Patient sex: M
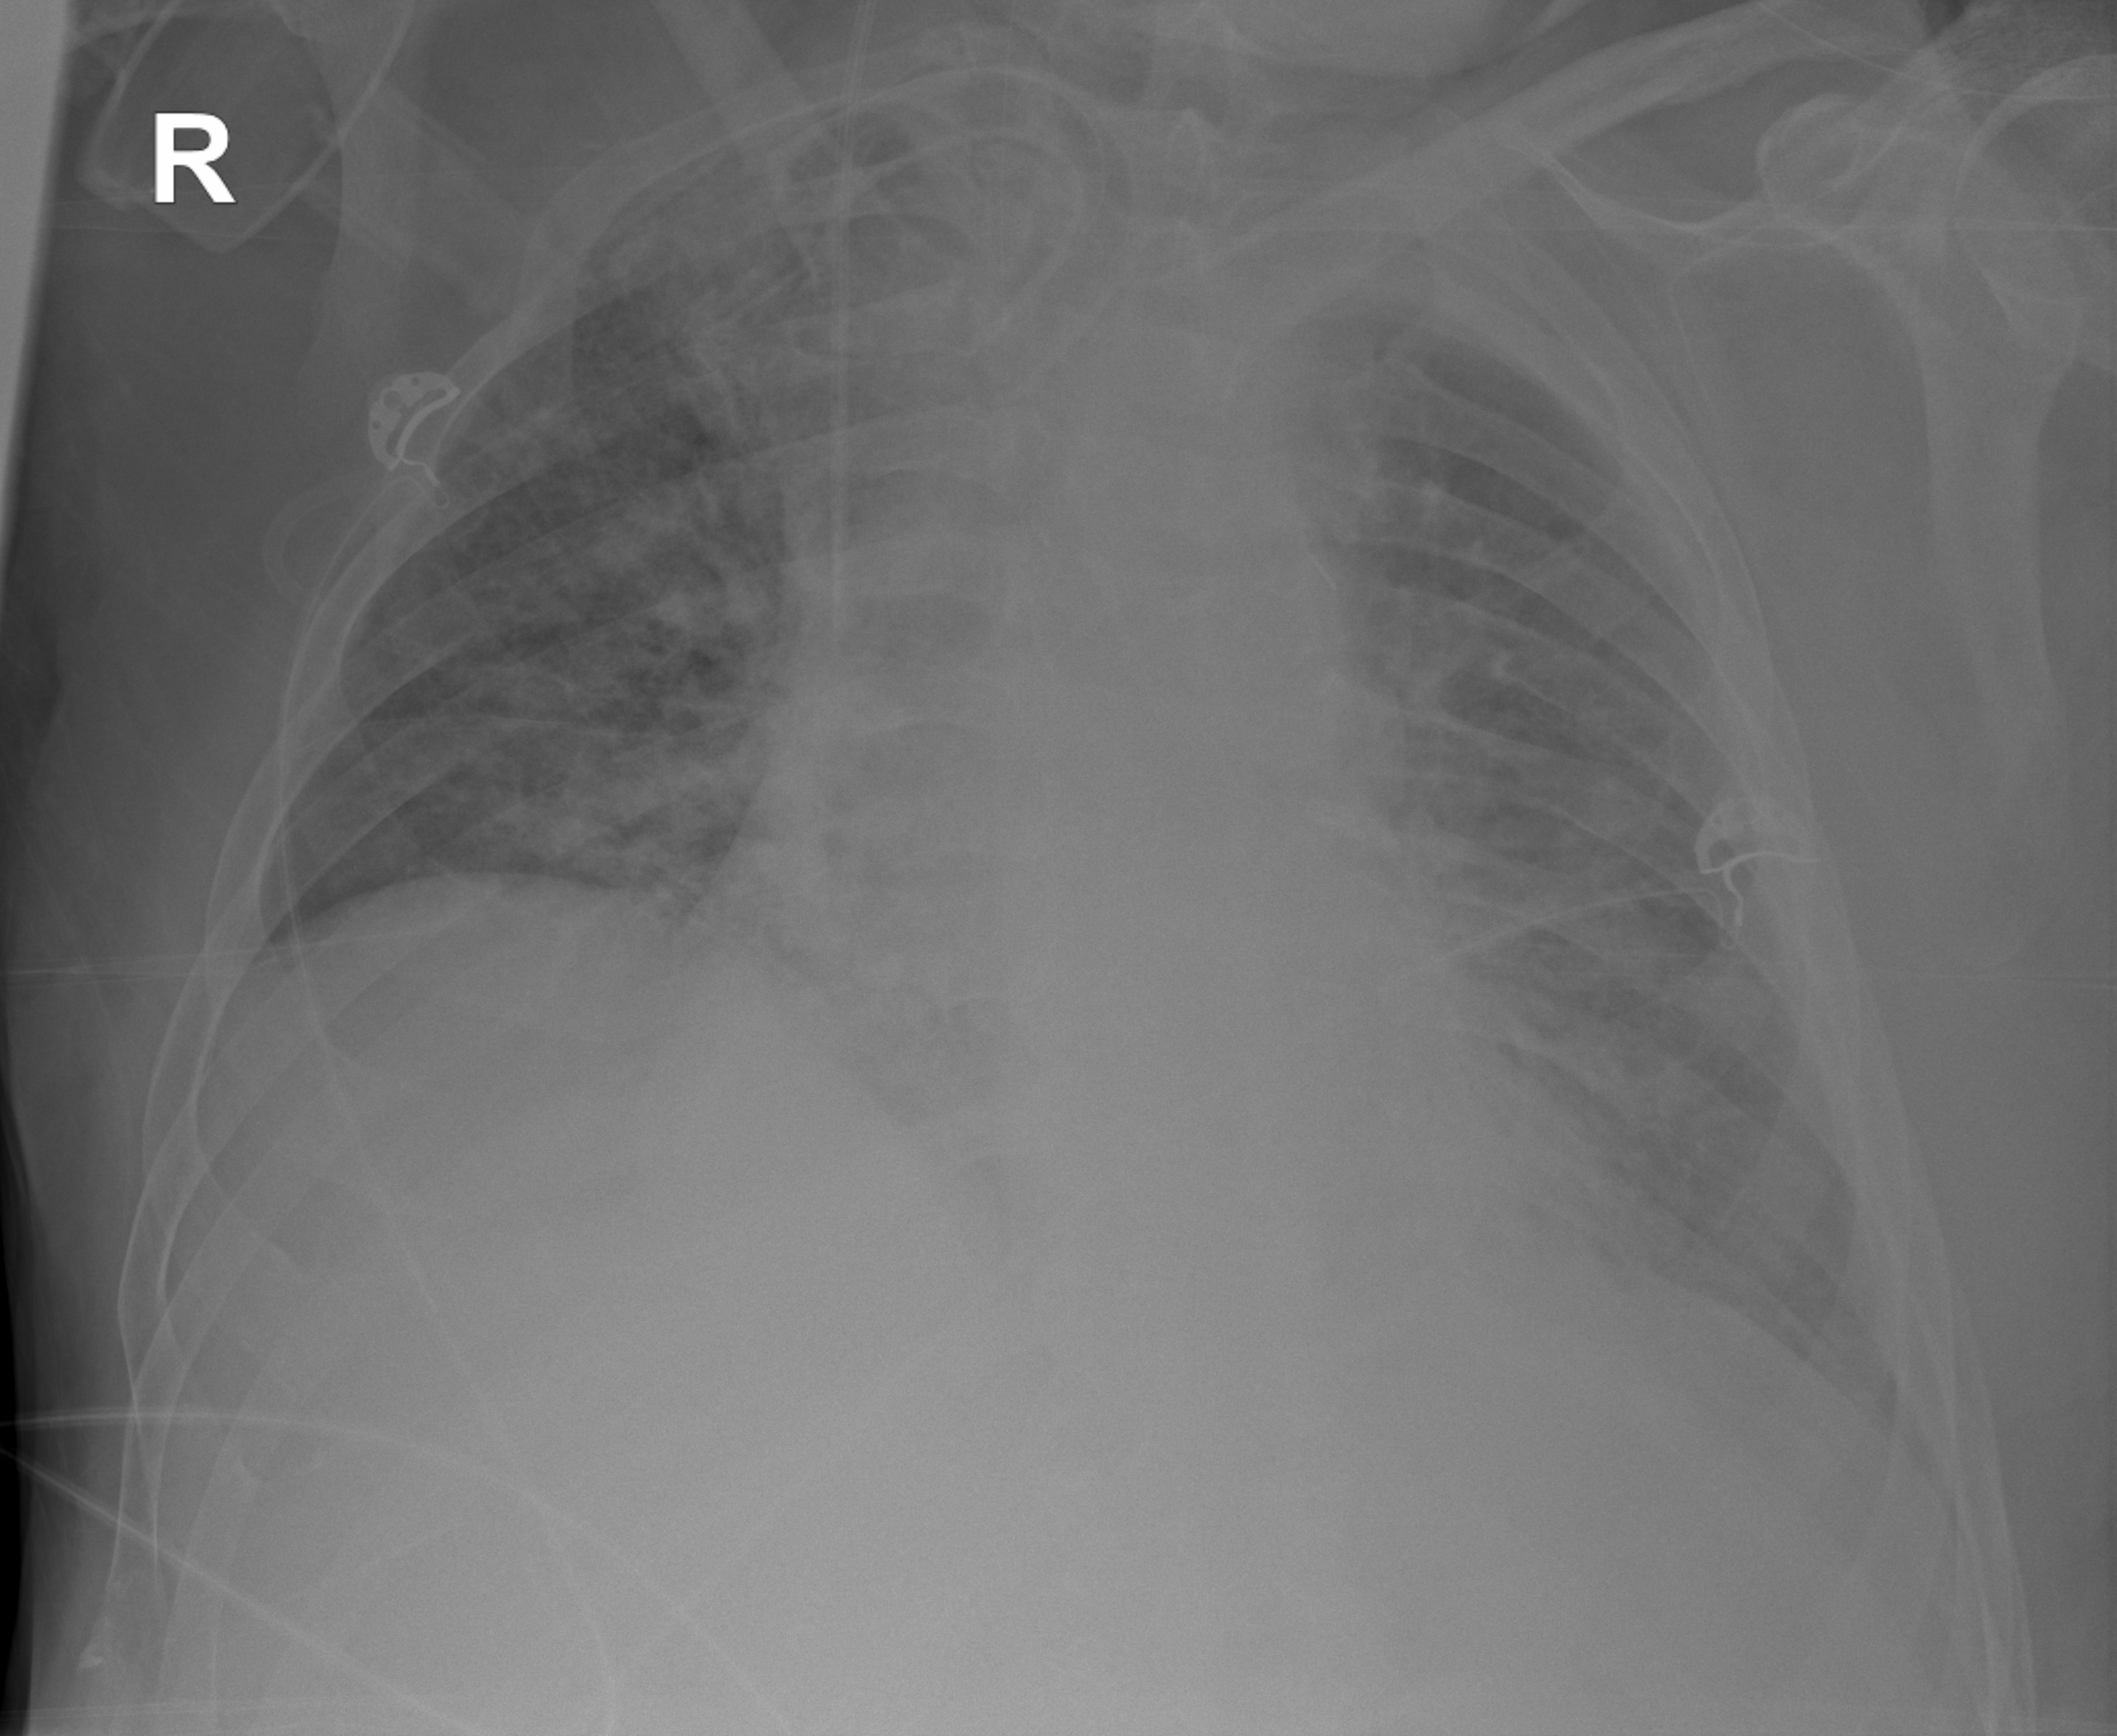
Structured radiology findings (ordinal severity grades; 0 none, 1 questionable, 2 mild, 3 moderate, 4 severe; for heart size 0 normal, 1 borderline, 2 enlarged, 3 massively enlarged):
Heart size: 2
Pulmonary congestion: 0
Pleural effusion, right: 0
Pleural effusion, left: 2
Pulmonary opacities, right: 3
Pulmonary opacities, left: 3
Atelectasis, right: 3
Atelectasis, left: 3